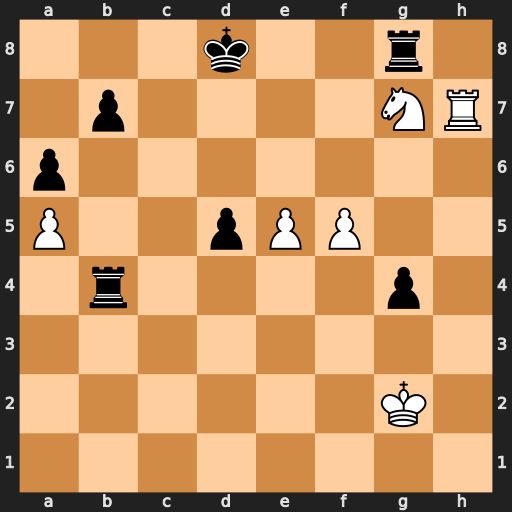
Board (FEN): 3k2r1/1p4NR/p7/P2pPP2/1r4p1/8/6K1/8
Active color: w
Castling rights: -
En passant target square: -
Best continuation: f6 Kc8 f7 Rf8 Ne6